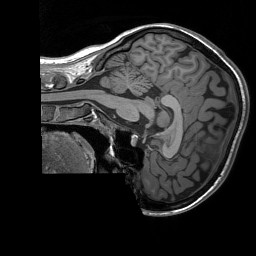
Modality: T1w
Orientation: sagittal
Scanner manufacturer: siemens
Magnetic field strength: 3 T
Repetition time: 1.76 s
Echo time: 0.0022 s